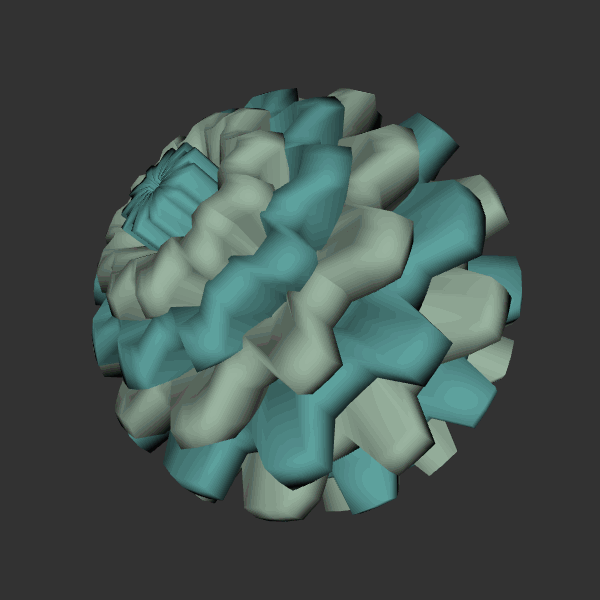
Background: dark